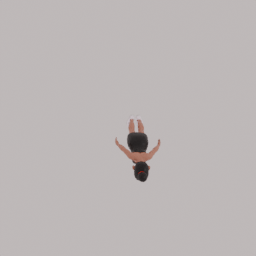
Label: people